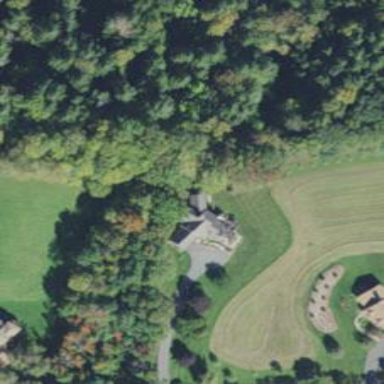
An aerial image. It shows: Simple house.